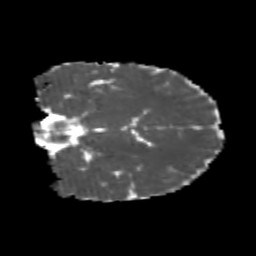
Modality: MD
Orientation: coronal
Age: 25
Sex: female
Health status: healthy
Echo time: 0.074 s